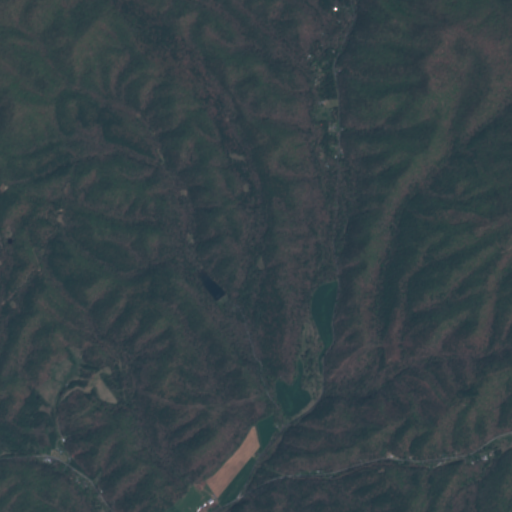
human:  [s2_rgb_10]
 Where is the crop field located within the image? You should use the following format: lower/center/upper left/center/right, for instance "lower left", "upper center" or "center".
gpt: The crop field is located in the lower left of the image.
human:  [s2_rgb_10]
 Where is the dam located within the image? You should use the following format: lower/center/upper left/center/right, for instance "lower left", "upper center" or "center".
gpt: The dam is located in the center of the image.
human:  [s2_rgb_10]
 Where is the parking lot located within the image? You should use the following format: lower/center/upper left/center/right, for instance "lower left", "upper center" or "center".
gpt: The parking lot is located in the center of the image.
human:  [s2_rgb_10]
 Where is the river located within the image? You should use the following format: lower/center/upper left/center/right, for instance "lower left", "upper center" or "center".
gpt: The river is located in the lower left of the image.
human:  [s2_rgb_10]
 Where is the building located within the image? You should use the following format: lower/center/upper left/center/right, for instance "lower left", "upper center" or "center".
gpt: There is no building in the image.